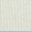
Piece: xx